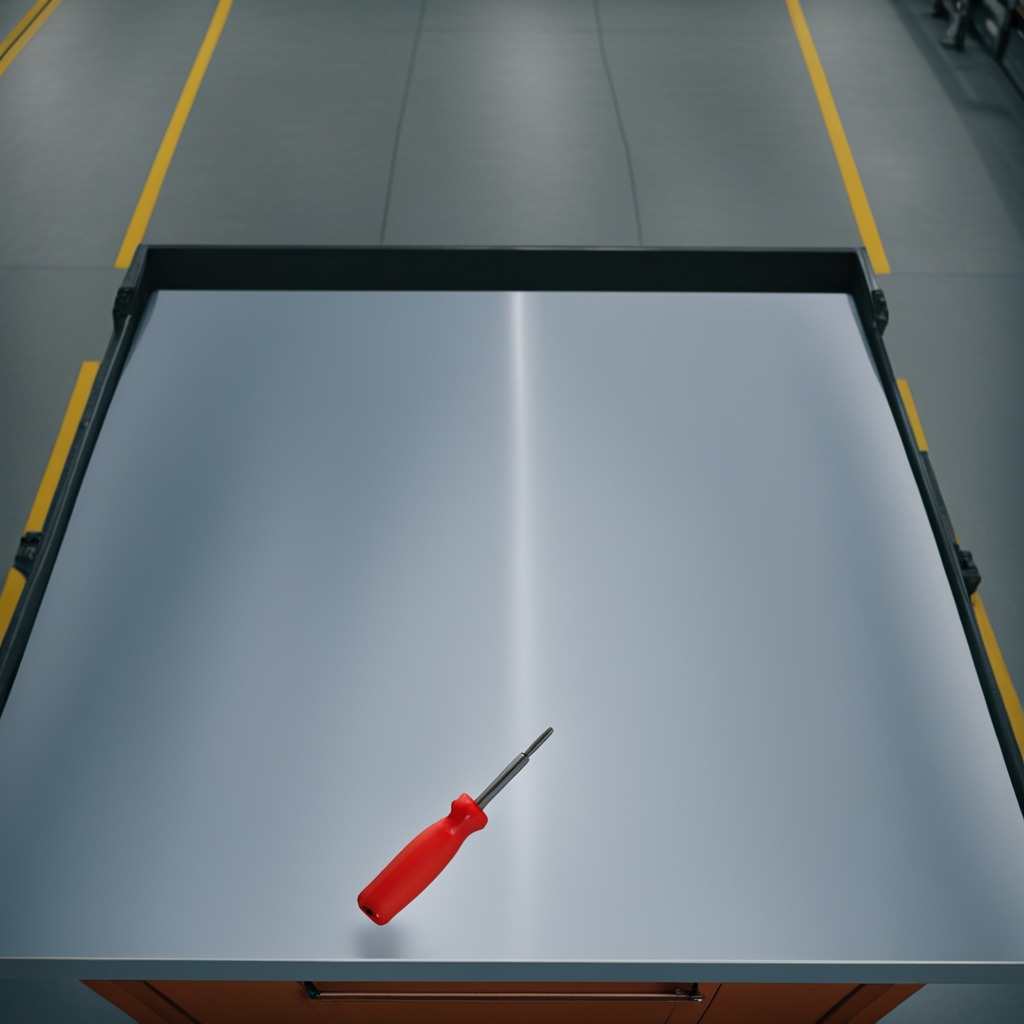
A screwdriver lies on the toolbox surface in an airplane hangar workshop 8K.